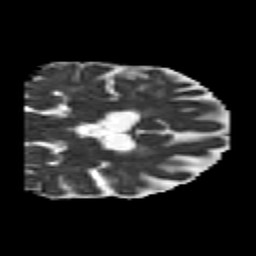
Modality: MD
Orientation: coronal
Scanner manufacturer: siemens
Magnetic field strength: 3 T
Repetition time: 6.8 s
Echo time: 0.093 s